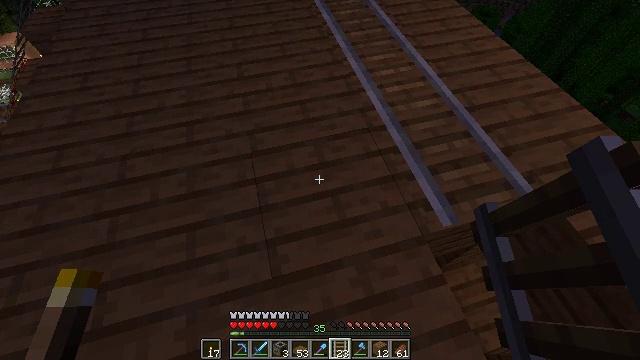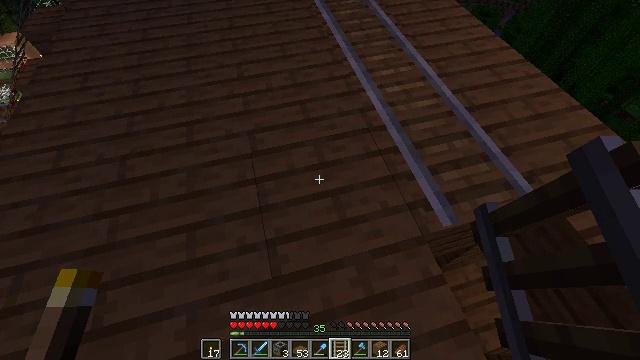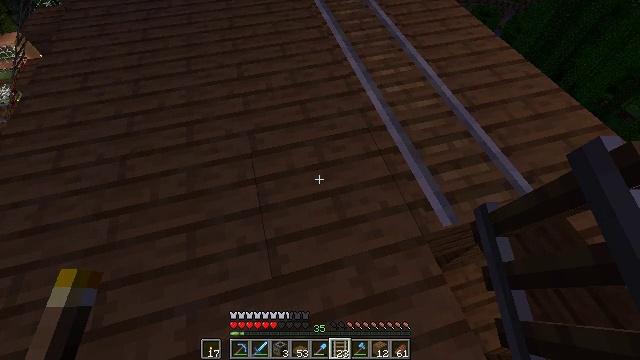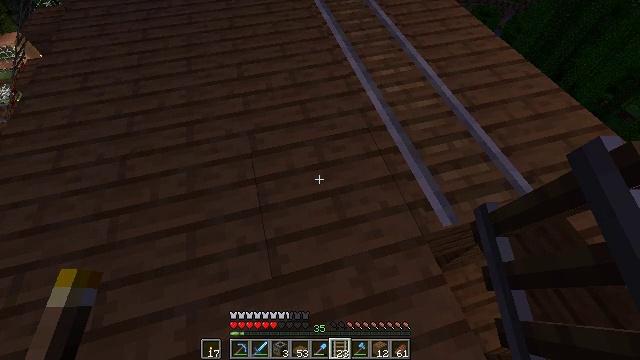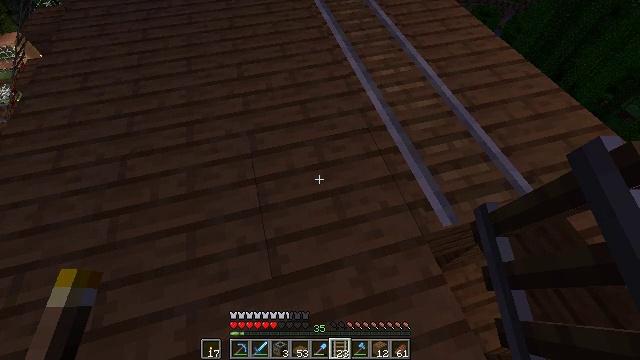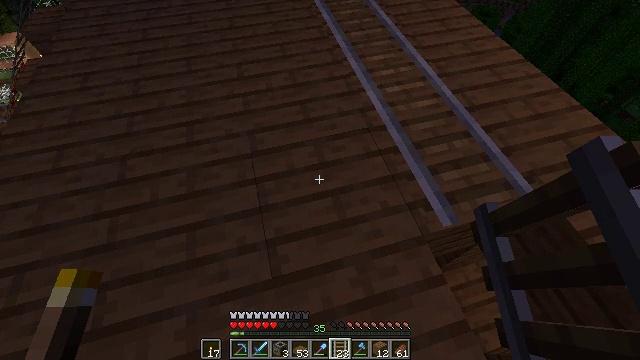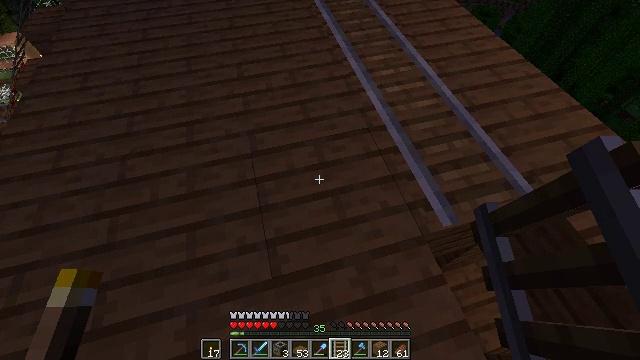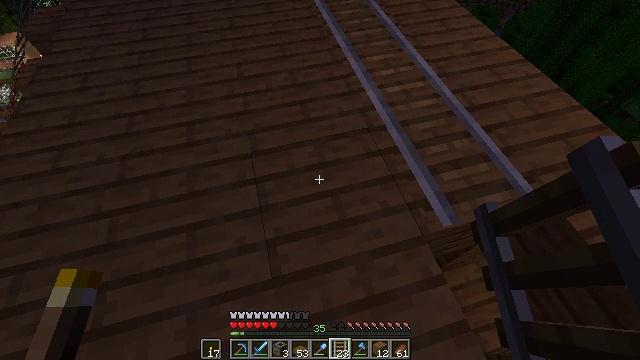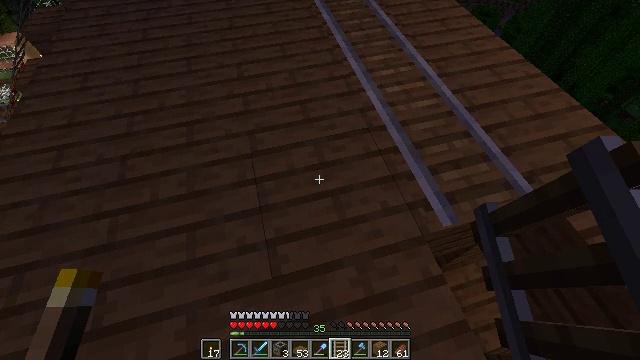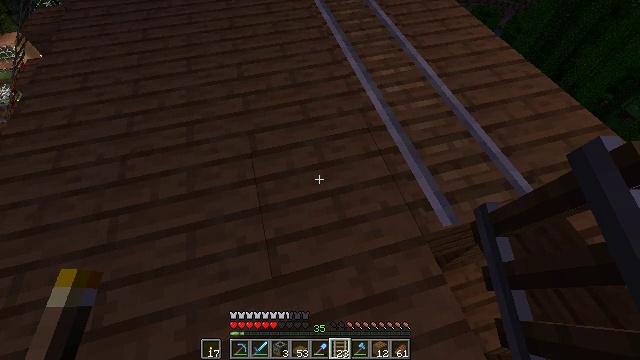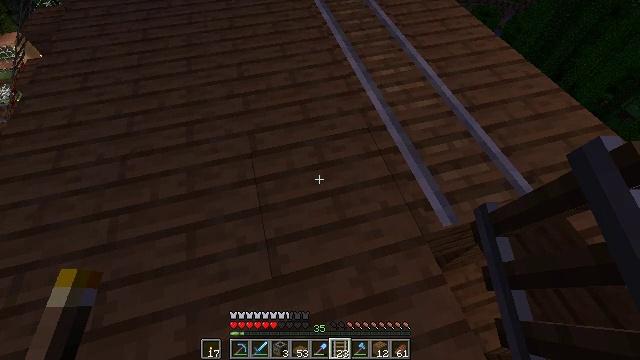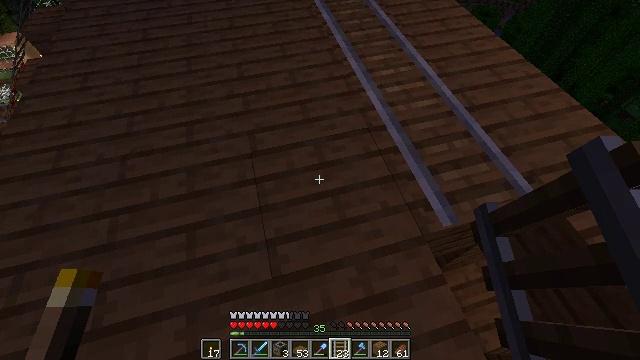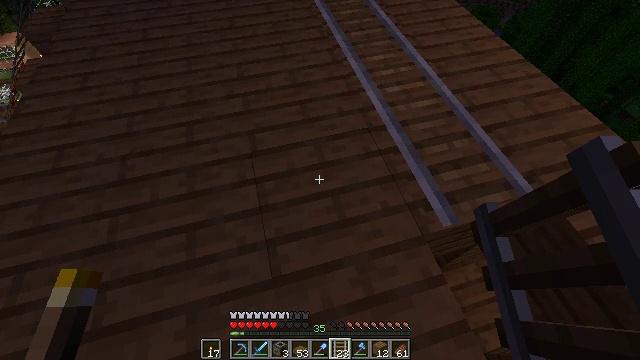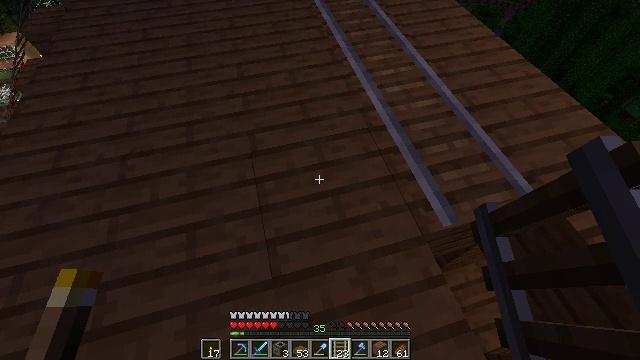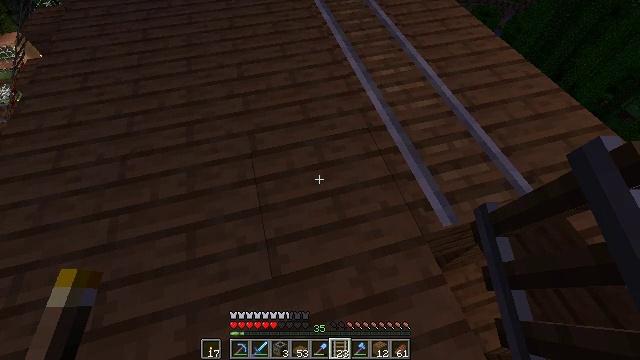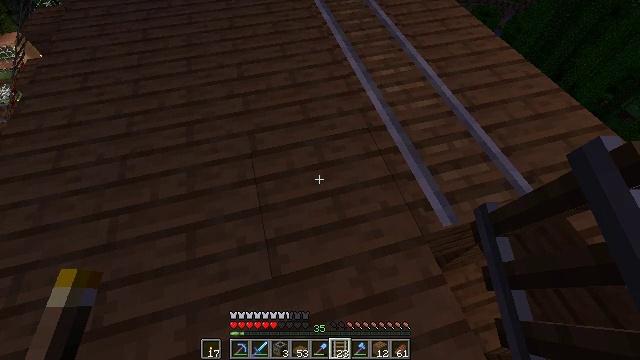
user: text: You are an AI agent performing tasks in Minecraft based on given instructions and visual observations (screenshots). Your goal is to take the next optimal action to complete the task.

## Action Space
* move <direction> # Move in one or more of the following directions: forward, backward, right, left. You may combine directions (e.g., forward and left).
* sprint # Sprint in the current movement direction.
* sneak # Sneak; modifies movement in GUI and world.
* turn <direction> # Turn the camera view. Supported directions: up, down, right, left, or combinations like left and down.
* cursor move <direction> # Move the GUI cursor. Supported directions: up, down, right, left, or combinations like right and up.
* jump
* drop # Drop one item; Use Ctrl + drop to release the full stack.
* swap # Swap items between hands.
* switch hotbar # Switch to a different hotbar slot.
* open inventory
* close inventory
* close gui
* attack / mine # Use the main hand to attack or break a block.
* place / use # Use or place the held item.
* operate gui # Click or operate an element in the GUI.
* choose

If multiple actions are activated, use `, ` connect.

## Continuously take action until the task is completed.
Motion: motion action
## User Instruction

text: Use the crafting table to craft rabbit stew.
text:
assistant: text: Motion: no_op
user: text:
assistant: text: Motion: no_op
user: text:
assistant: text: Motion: no_op
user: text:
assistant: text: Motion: no_op
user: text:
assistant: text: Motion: no_op
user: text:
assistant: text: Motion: no_op
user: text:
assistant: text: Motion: no_op
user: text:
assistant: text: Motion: no_op
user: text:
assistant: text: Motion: no_op
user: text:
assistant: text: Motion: no_op
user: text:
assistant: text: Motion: no_op
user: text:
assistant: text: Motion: no_op
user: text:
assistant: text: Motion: no_op
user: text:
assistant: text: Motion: no_op
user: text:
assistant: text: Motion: no_op
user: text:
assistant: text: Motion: no_op
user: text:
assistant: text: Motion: no_op
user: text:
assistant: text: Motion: turn left and up
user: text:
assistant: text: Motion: turn left and up
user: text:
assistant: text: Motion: move forward, turn up
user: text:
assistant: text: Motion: move forward, turn up
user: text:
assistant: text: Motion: move forward, turn up
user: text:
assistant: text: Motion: move forward, turn up
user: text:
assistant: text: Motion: move forward
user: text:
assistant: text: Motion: move forward
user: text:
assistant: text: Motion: move forward
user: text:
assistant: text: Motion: move forward
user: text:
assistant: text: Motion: move forward
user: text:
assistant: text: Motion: move forward
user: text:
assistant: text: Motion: move forward